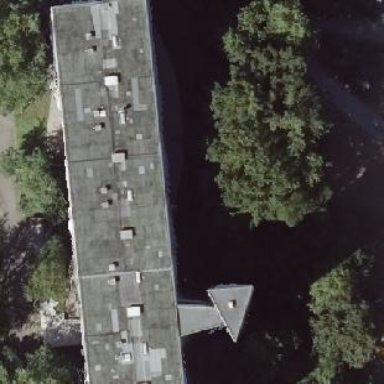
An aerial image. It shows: Apartment building with flat roof.